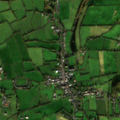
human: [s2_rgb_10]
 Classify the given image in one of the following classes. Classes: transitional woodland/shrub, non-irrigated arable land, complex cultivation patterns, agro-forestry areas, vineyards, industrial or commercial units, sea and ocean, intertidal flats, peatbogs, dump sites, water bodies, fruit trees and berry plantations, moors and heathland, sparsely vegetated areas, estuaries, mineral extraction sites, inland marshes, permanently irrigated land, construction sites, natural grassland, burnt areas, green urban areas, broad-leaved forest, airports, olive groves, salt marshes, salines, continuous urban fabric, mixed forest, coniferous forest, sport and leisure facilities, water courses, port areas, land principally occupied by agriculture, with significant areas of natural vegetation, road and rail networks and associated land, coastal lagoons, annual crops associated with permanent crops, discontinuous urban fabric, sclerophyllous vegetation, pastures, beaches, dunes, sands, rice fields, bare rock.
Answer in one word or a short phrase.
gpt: discontinuous urban fabric, pastures